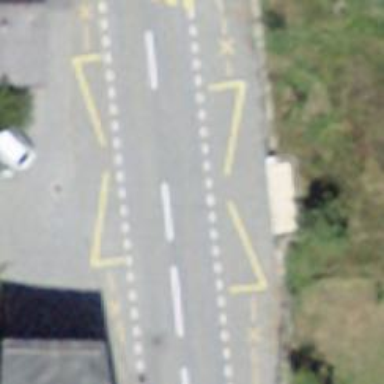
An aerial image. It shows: Bus stop with shelter. It is platform for public transport.